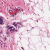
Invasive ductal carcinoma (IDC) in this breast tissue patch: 0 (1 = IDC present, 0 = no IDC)